Interaction volume radius: 5 \u00c5
Interaction volume height: 35 \u00c5
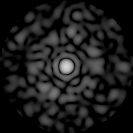
Disorder parameter: 0.8389